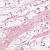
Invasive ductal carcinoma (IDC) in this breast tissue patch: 0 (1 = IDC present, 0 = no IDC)